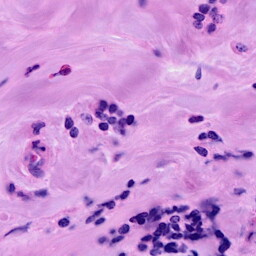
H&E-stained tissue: Breast